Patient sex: M
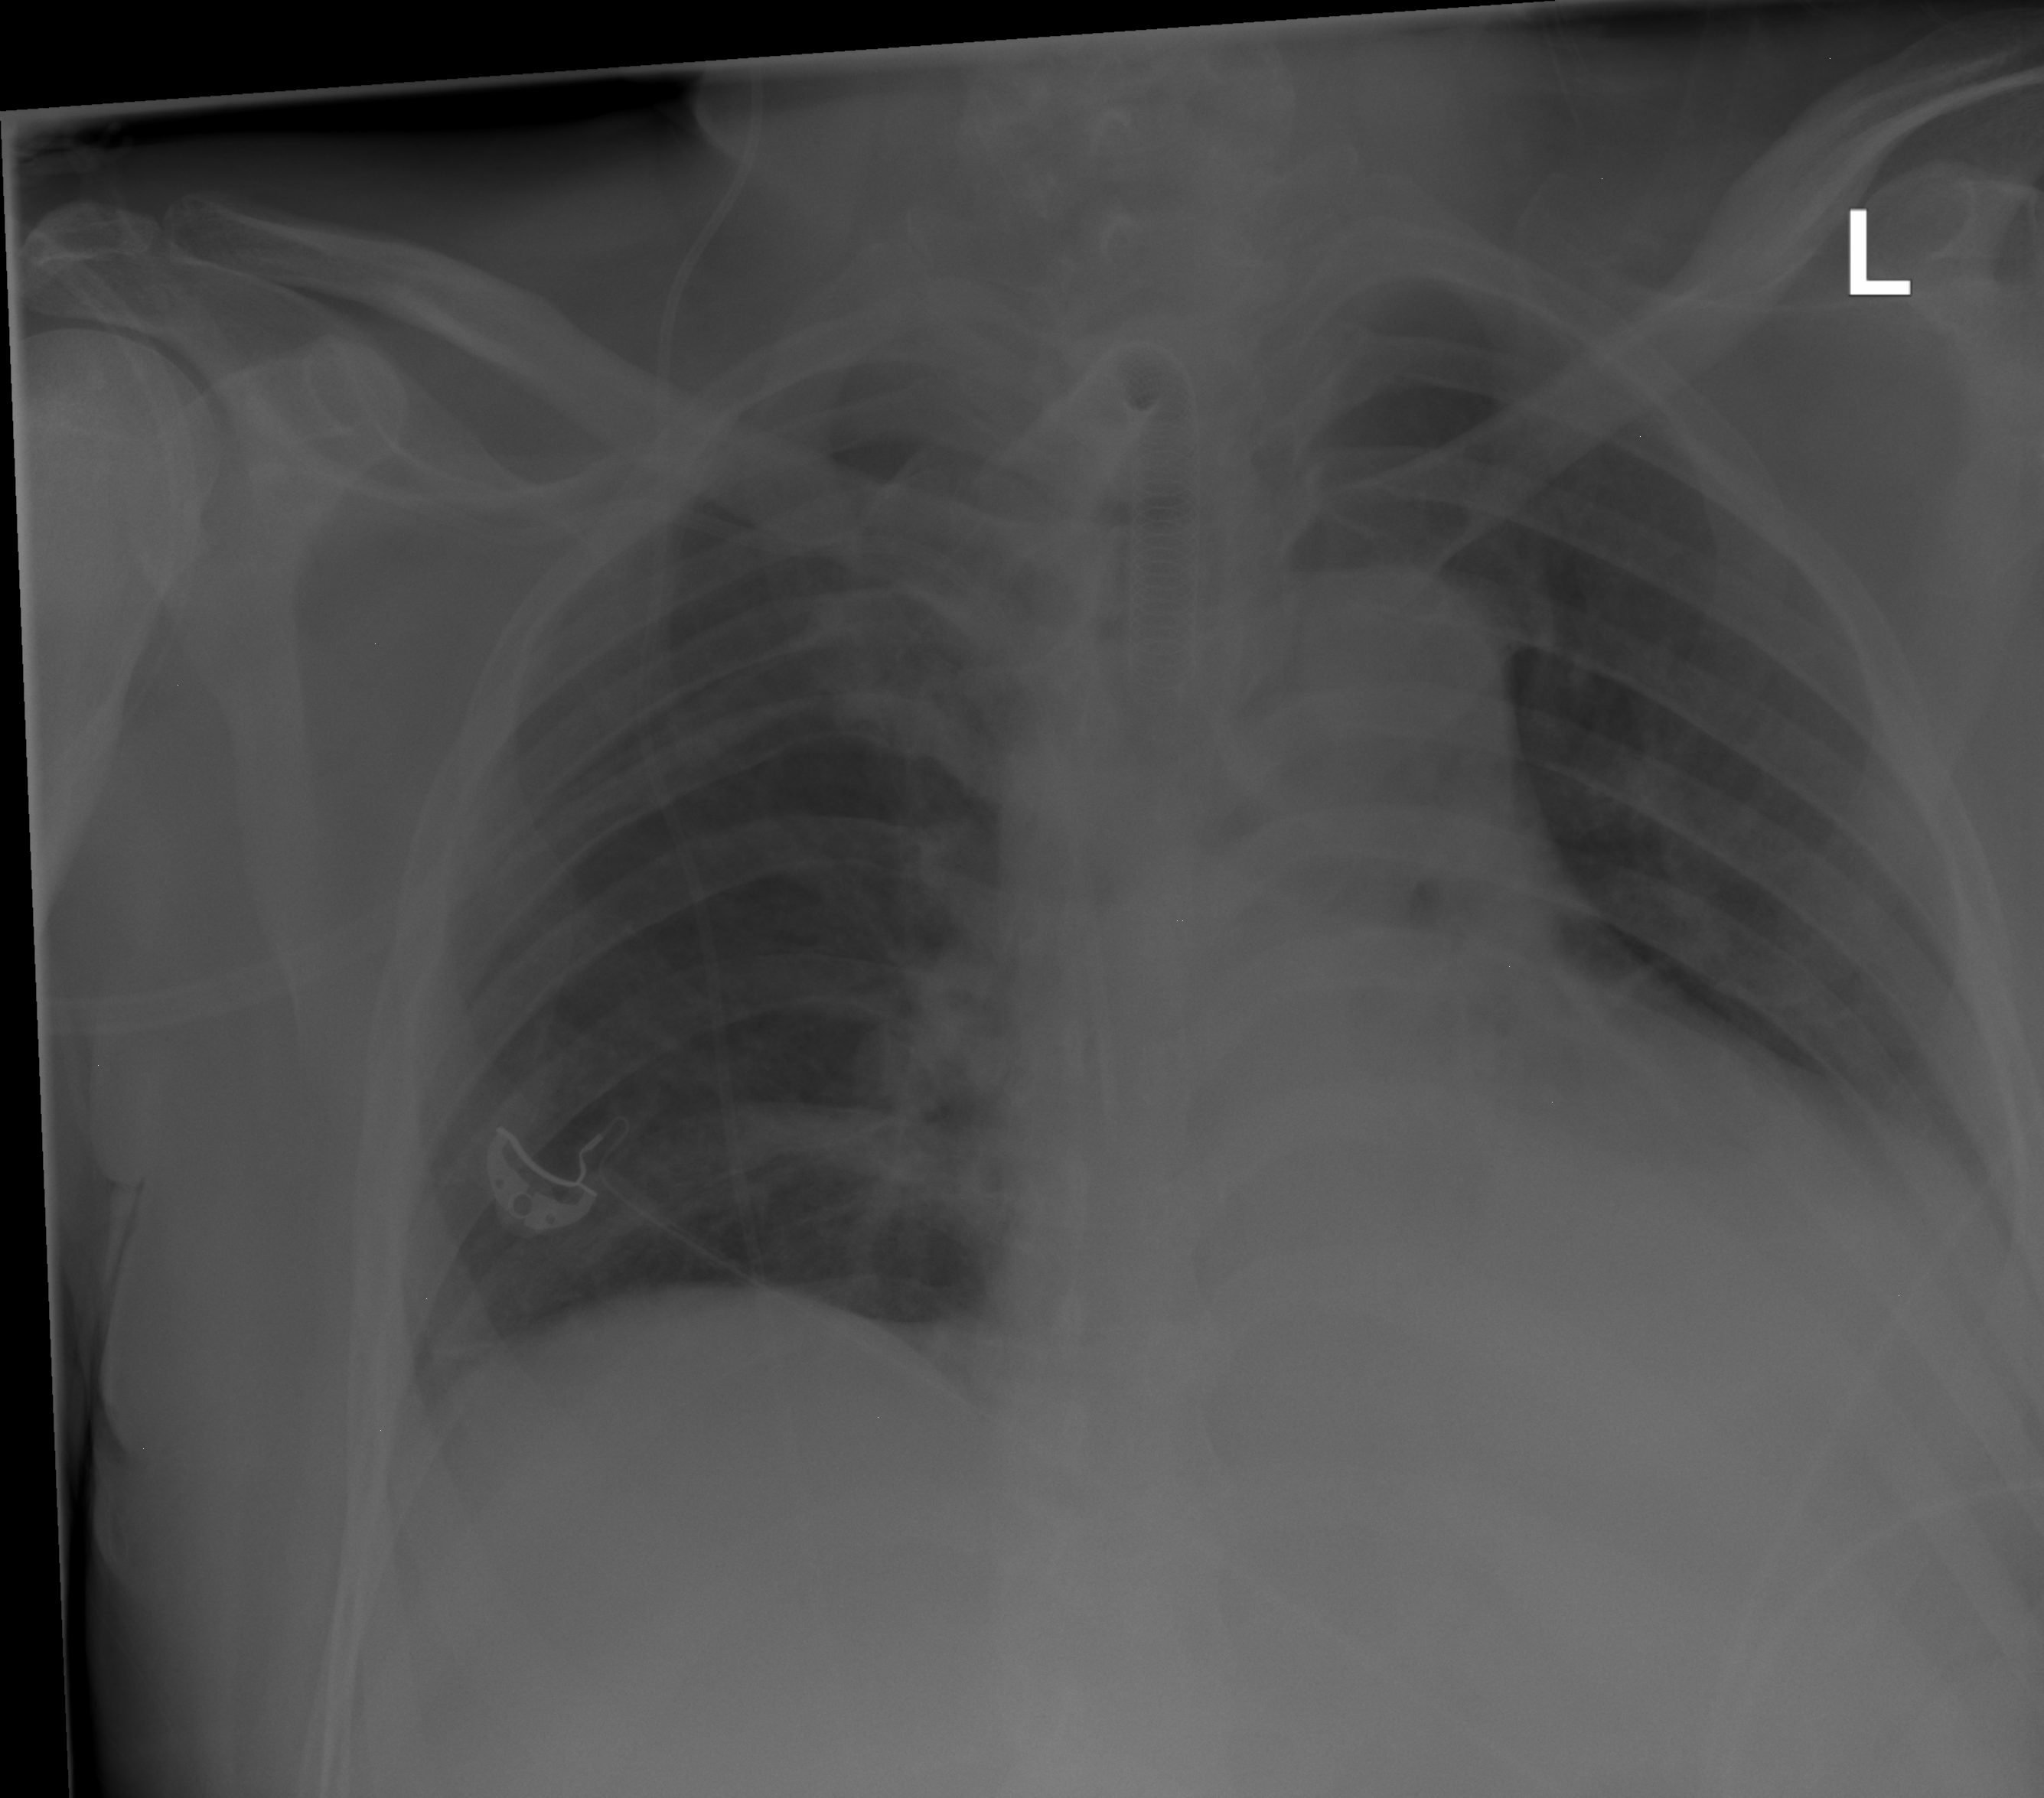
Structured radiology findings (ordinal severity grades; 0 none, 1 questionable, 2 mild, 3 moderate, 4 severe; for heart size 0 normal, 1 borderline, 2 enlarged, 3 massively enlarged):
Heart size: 2
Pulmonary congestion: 0
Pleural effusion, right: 0
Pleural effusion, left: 2
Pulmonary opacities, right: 0
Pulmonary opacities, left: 0
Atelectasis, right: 2
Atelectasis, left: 2